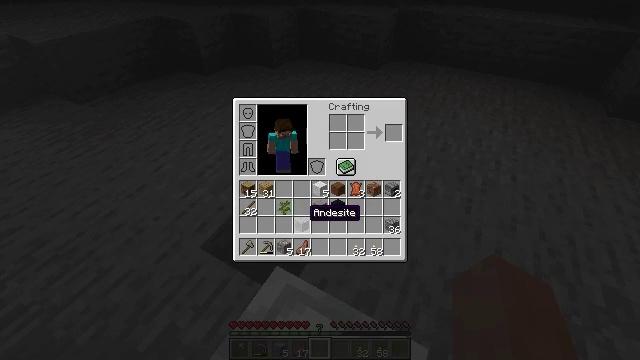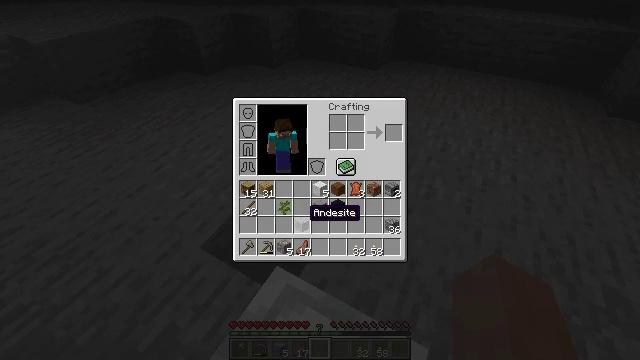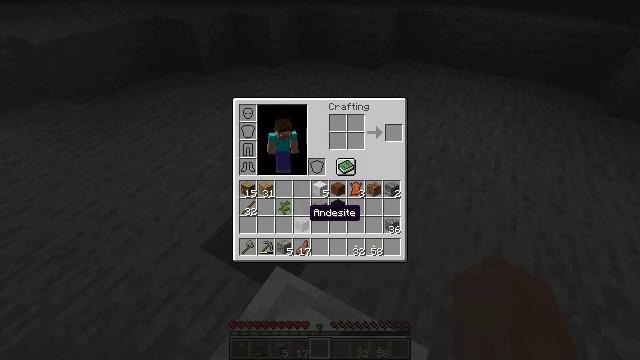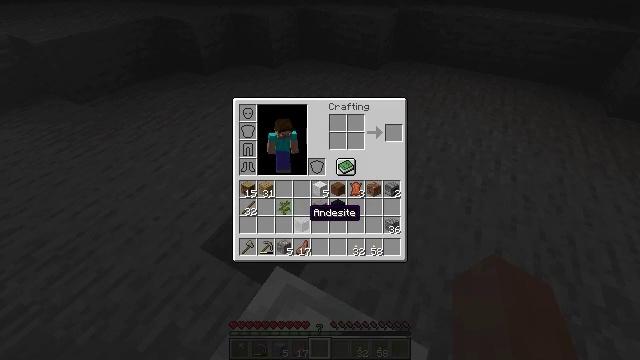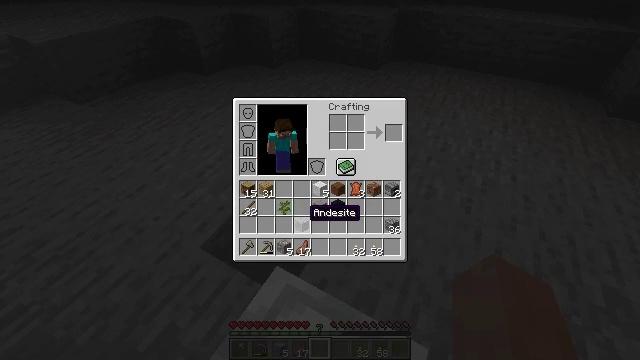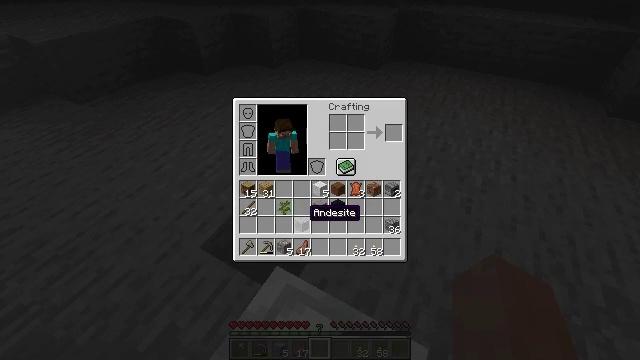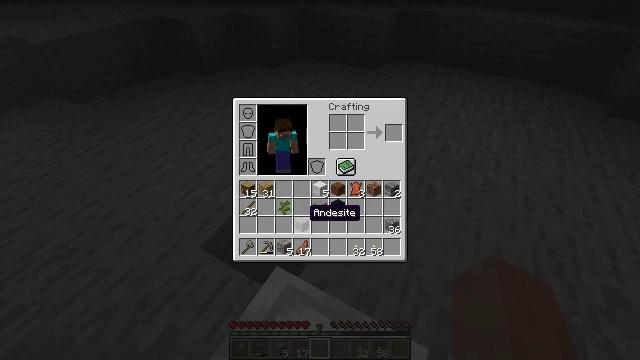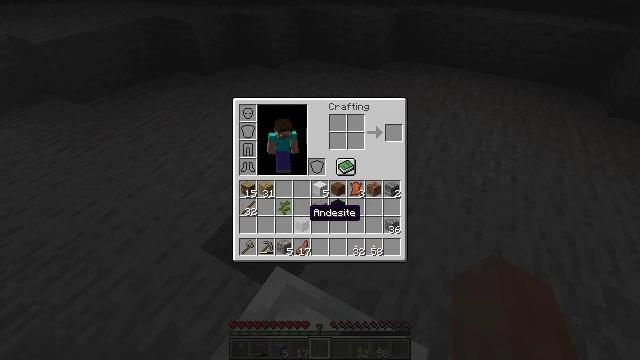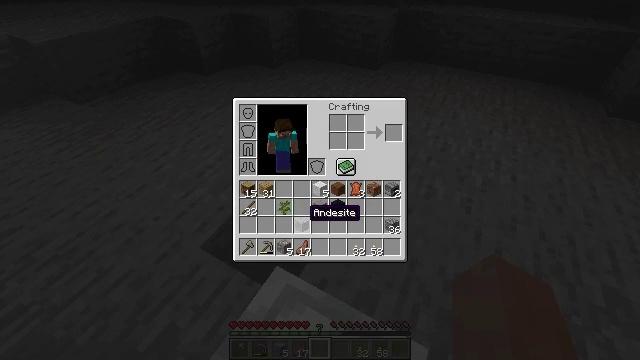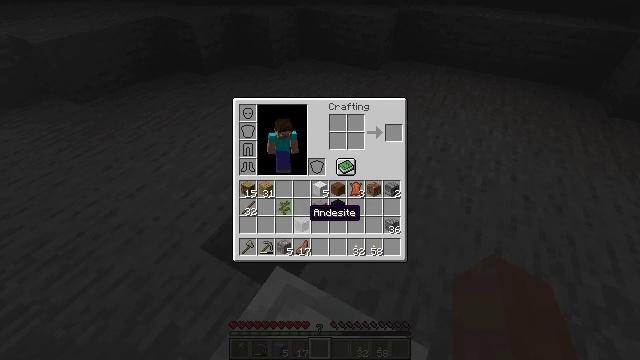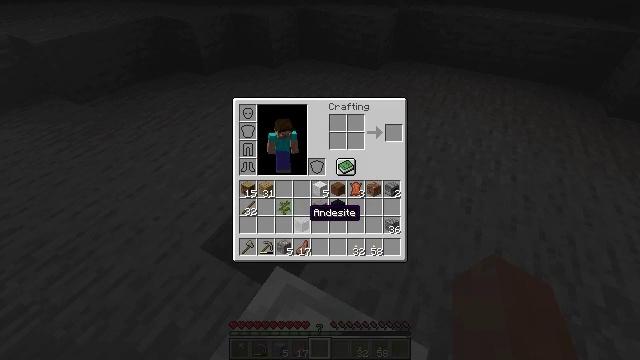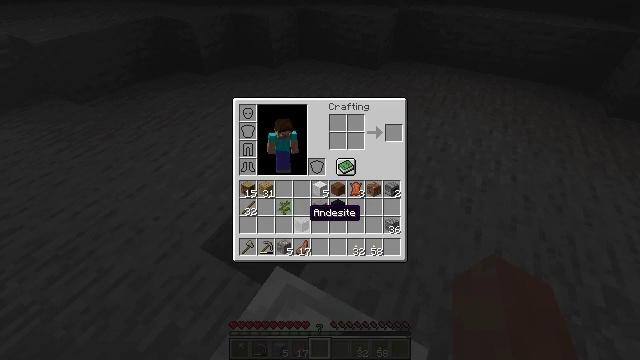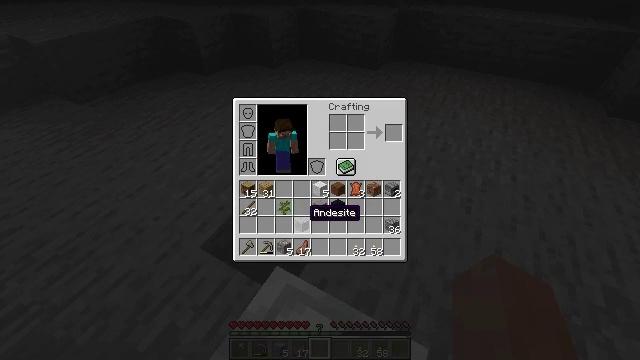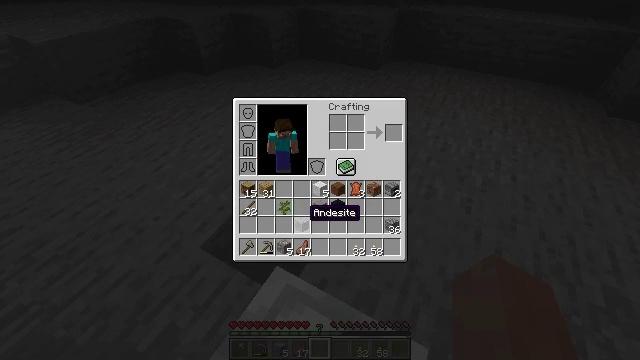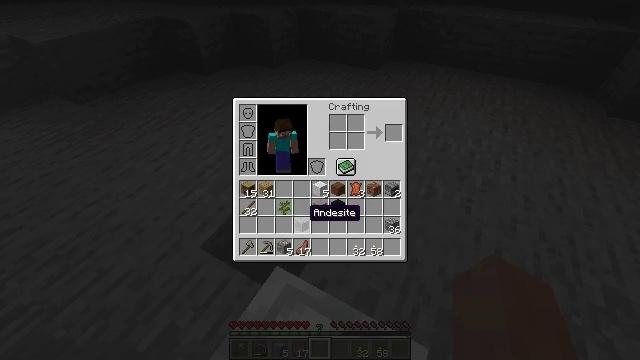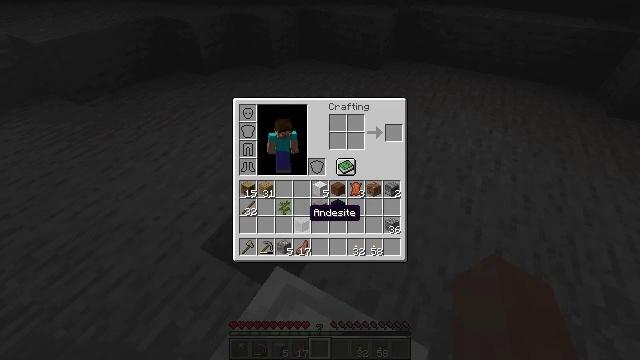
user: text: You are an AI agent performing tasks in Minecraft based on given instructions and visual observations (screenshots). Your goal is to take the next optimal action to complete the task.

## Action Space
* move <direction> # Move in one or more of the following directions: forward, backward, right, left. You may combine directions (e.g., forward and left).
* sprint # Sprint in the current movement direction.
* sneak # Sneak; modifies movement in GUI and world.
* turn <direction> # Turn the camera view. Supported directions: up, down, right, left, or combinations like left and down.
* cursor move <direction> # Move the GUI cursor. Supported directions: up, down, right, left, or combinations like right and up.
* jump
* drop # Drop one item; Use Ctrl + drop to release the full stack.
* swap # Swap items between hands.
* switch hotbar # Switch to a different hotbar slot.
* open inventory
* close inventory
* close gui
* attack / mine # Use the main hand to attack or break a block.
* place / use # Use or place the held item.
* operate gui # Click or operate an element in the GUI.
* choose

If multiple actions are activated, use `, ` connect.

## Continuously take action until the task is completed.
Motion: motion action
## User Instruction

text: Remove a block of andesite from the inventory.
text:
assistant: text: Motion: no_op
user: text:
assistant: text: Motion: no_op
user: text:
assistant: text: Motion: no_op
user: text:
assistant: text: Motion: no_op
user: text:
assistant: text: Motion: no_op
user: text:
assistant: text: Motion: no_op
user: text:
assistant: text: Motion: no_op
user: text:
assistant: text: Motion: no_op
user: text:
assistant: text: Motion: no_op
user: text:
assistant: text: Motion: no_op
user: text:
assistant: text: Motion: no_op
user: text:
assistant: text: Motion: no_op
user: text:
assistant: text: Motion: no_op
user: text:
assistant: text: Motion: no_op
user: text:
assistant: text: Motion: no_op
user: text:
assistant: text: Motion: no_op
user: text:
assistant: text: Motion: no_op
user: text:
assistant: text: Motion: no_op
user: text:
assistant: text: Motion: no_op
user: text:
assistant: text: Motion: no_op
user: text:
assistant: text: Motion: no_op
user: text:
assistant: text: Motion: no_op
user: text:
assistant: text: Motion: no_op
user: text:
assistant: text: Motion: no_op
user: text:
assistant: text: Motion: no_op
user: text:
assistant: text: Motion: no_op
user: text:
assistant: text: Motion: no_op
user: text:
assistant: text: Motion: no_op
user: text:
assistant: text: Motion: no_op
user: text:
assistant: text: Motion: no_op